Question: I want to send new thread in vbulletin forum through the application i made in C Sharp. As thread submission needs security token so i have to add that while submitting and also need to login to forum.
For vbulletin forum i want send post through my application. structure is like this.

Ex:
<URL>
<URL>
So how can i submit the thread which have string data of to submit url i.e <URL>
And i also need to send my Username and Password to that forum while submitting.
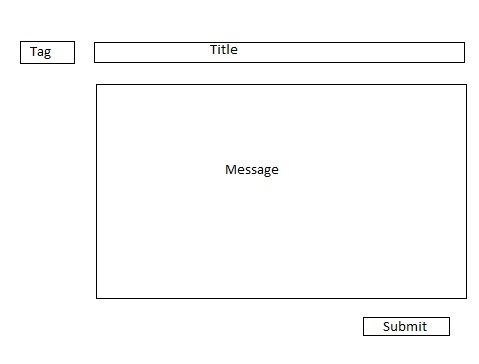
Answer: You need to send an HTTP POST request to the server. You can do this using the 'WebClient' class. The request will need to contain all the fields a browser would typically submit, as well as the session cookies. You can get the session cookies by sending another POST request first, one that the browser would send when you log in.
To see what the browser sends, you could use a Firefox addon like HttpFox, or just use the built-in features that both Chrome and Firefox have these days.
I doubt anyone is going to just post the complete code for you though.